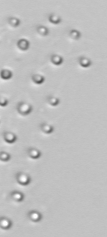
Label: Parvicorbicula_socialis